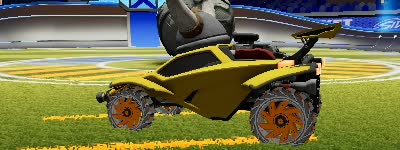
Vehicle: octane